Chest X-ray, PA view. Patient: 65 years old, sex M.
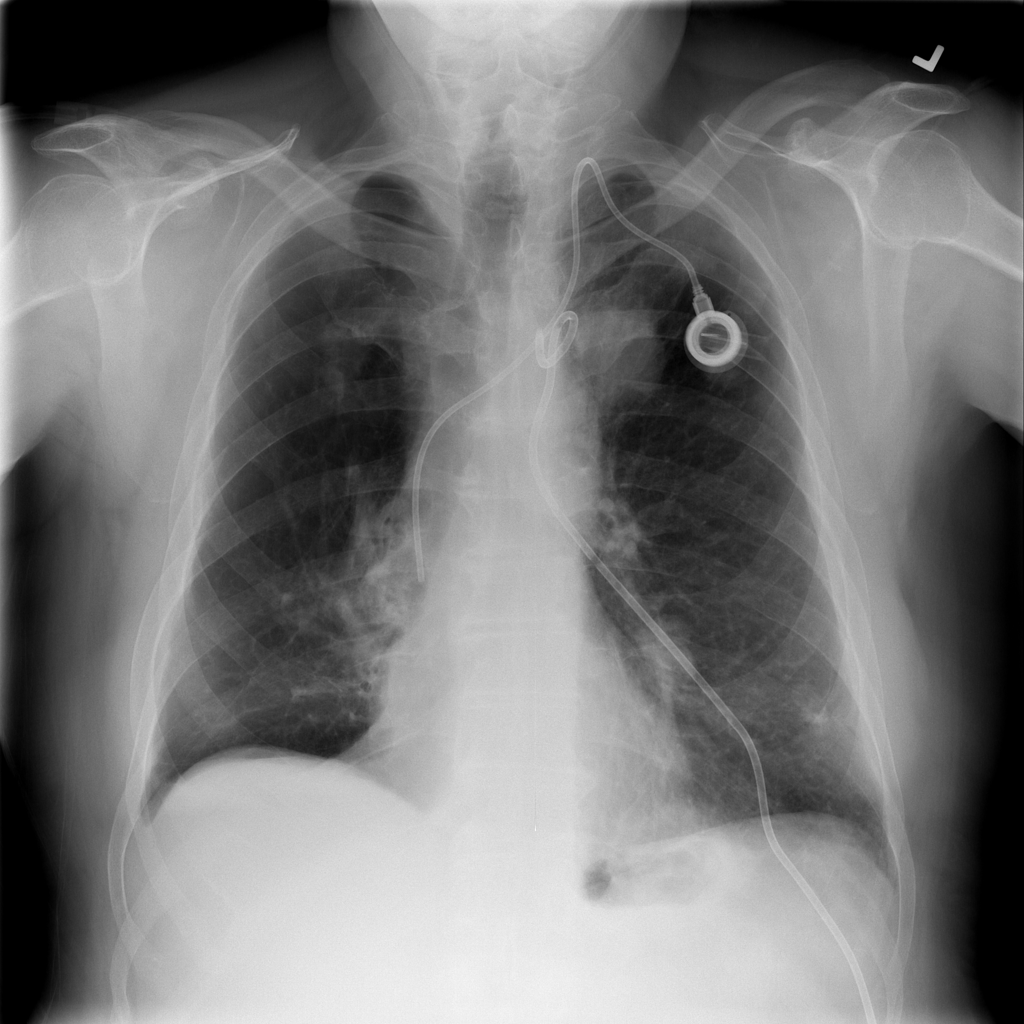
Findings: Pneumothorax